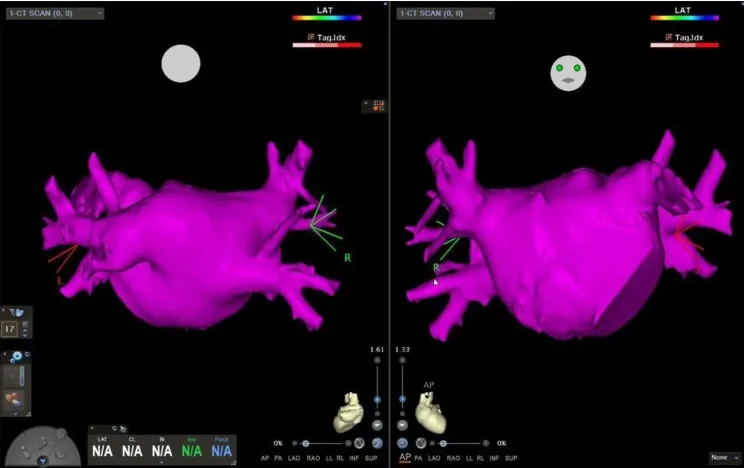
Left atrial CT scan segmentation. Cardiac computed tomography, with a left atrial volume of 70 ml and a left pulmonary venous drainage pattern R2a/L1.
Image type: radiology (ct)